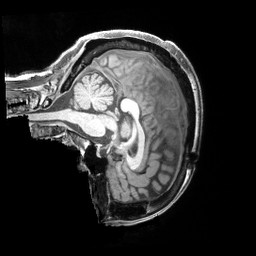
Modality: T1w
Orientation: sagittal
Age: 74
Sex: female